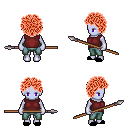
a pixel art fantasy rpg character, female body template, dark elf, purple skin, maroon sleeveless shirt, teal pants, red curly afro hairstyle, black slippers, spear, four views (front, back, left, right), 2x2 character sprite sheet, small pixel art, hard edges, no anti-aliasing